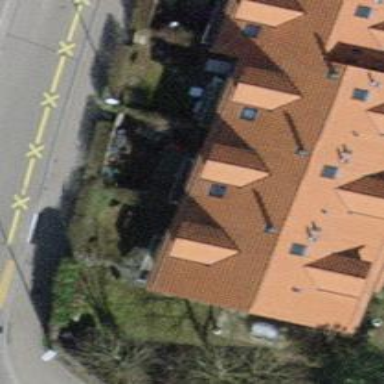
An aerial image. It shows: Terrace building with tiled roof.